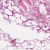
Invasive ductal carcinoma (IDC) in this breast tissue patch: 0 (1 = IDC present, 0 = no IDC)